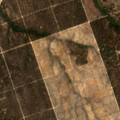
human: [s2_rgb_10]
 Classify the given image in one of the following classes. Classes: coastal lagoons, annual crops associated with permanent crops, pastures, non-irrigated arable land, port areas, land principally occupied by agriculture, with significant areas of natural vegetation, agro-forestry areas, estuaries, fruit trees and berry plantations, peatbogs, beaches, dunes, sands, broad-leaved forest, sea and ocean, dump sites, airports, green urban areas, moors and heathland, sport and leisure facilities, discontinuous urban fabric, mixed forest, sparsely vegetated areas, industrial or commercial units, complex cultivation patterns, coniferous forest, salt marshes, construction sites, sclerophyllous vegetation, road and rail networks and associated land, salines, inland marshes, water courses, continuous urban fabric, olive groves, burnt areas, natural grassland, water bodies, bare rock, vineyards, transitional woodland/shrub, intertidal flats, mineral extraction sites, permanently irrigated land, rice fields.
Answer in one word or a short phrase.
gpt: broad-leaved forest, transitional woodland/shrub